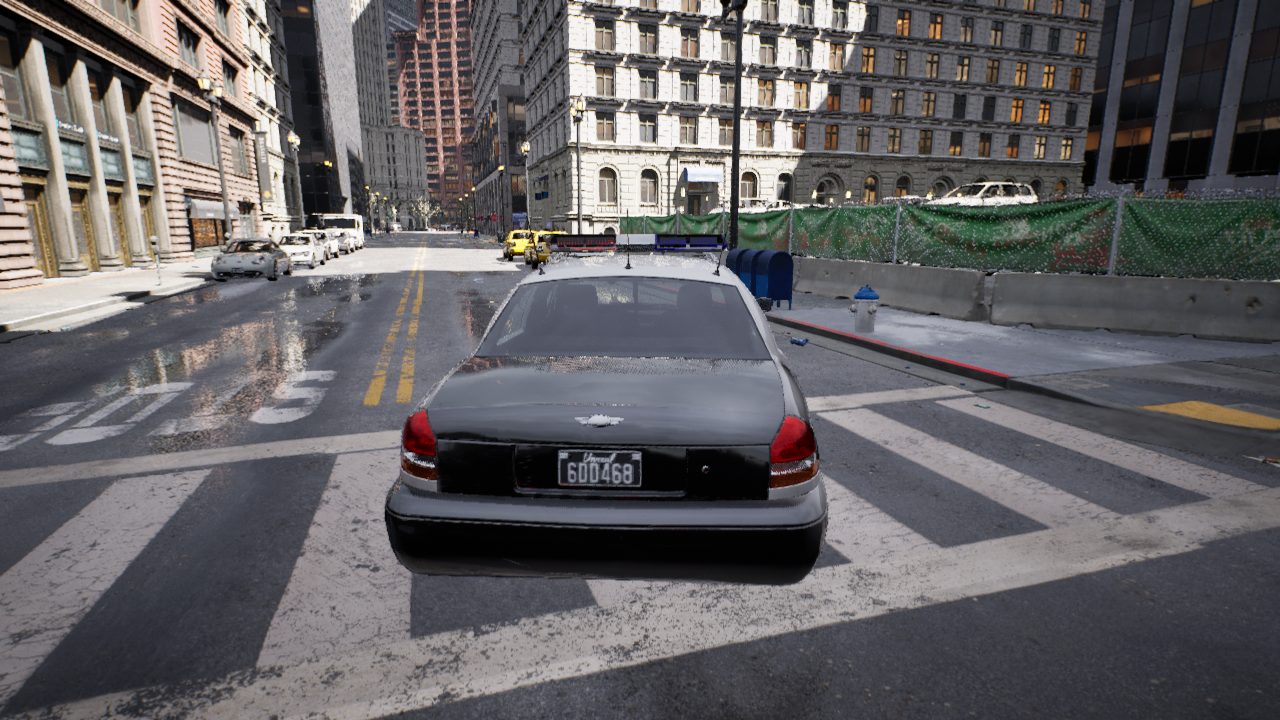
Venue: intersection
Lighting: clear day
Vehicle rig: sedan